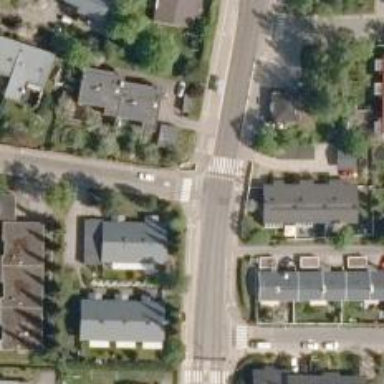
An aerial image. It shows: Uncontrolled crossing on the road.